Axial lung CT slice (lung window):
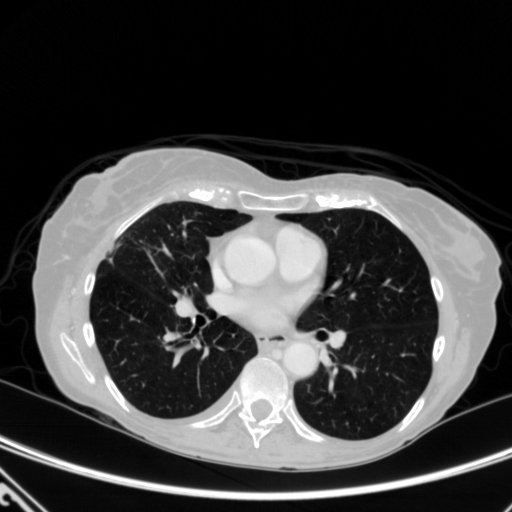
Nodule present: yes
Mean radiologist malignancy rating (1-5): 4